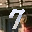
Label: 7